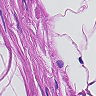
Metastatic tissue present: no